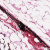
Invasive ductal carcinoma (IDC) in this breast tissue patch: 0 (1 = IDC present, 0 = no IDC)